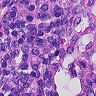
Metastatic tissue present: no